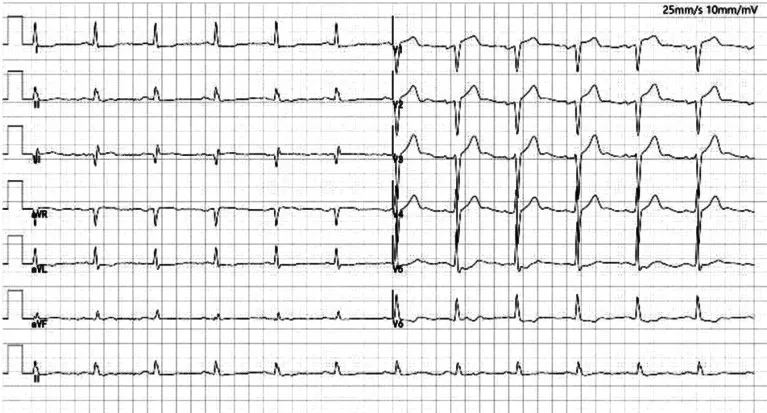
Electrocardiogram of the patient with I, AVL, V5-V6 lead ST-T changes. There is pathological Q waves (lead III, V1-V2). Poor increase of R waves in thoracic leads.
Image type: electrography (ekg)